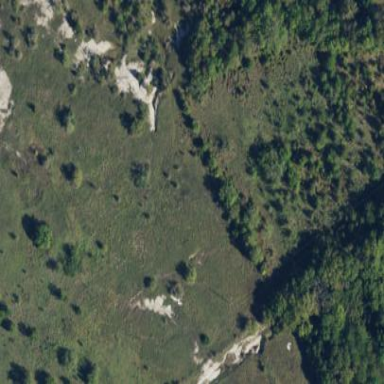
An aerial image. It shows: Wooded meadow area.